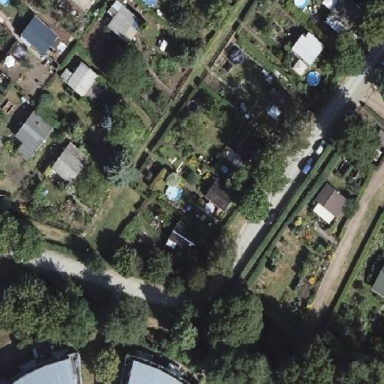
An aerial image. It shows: Plot in the allotments.